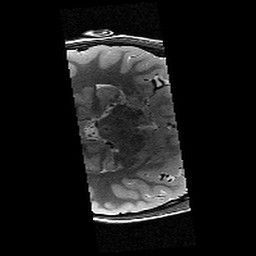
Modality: T2w
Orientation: axial
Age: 12
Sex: male
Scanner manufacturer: siemens
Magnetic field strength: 3 T
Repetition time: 8.46 s
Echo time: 0.067 s